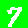
Digit: 7